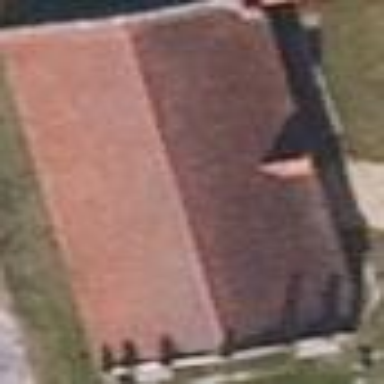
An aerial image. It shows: Building with roof made of roof tiles.